Сопротивление $R$ спирали зависит от температуры по закону $R = R_{0} + \alpha(t - t_{0})$, где $t$ — температура спирали, $R_{0} = 10~Ом$, $\alpha = 40.0 \cdot 10^{-3}~ Ом/^{\circ}С$, $t_{0} = 20^{\circ}С$. На спираль подаётся напряжение $U = 220~В$, и за время $\tau_{1} = 100~мкс$ она нагревается от $t_{0}$ до $t_{1} = 80^{\circ}С$.
До какой температуры $t_{2}$ нагреется спираль за время $\tau_{2} = 334~мкс$ от момента включения?
Определите теплоёмкость спирали. При данных температурах и временах излучением и теплоотдачей можно пренебречь.
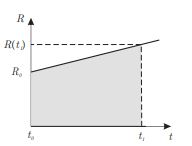
До какой температуры $t_{2}$ нагреется спираль за время $\tau_{2} = 334~мкс$ от момента включения?
Решение: По закону Джоуля-Ленца тепловая мощность, выделяющаяся на спирали, равна $$ N=\frac{U^{2}}{R}=\frac{U^{2}}{R_{0}+\alpha(t-t_{0})}. \tag{1} $$ Поскольку излучение и теплоотдача не учитывается, то количество теплоты, выделившееся за малое время $\Delta \tau$, идет на увеличение температуры спирали на $\Delta t$ градусов: $$ N\Delta \tau=C\Delta t \tag{2}. $$ Поэтому $$ \frac{U^{2}}{C}\Delta \tau=R(t)\Delta \tau. \tag{3} $$  С помощью графика зависимости $R(t)=R_{0}+\alpha(t-t_{0})$ найдём время нагревания до $t_{1}$, так как согласно $(3)$ оно пропорционально площади под этим графиком: $$ \frac{U^{2}}{C}\tau_{1}=\frac{R{0}+(R_{0}+\alpha(t_{1}-t_{0}))}{2}\cdot (t_{1}-t_{0}). \tag{4} $$ Аналогично для нагревания до $t_{2}$: $$ \frac{U^{2}}{C}\tau_{2}=\frac{R{0}+(R_{0}+\alpha(t_{2}-t_{0}))}{2}\cdot (t_{2}-t_{0}). \tag{5} $$ Из $(4)$ получаем: $$ C=frac{2U^{2}\tau_{1}}{2R_{0}(t_{1}-t_{0})+\alpha(t_{1}-t_{0})^{2}}=7.2 \cdot 10^{-3} \frac{Дж}{^{\circ} С}. \tag{6} $$ Исключая $C$ из $(4)$ и $(5)$, получаем квадратное уравнение: $$ \frac{\alpha}{2}(t_{2}-t_{0})^{2}+R_{0}(t_{2}-t_{0})-\frac{\tau_{2}}{\tau_{1}}\left (\frac{\alpha}{2}(t_{1}-t_{2})^{2}+R_{0}(t_{1}-t_{0}) \right)=0. $$ Откуда $$ t_{2}=188^{\circ}С $$ (отрицательный корень не имеет физического смысла).
Ответ: $$ t_{2}=188^{\circ}С. $$

Определите теплоёмкость спирали.
Ответ: $$ C=7.2 \cdot 10^{-3} \frac{ Дж}{^{\circ}С}. $$
Темы:
T, Электричество, Всероссийские, Нестационарность, Теплота, Температура